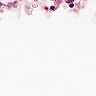
Metastatic tissue present: yes